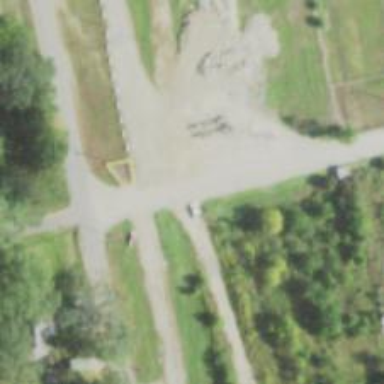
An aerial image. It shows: Unclassified road.